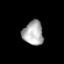
Tissue: prostate
Cell type: T cells
Senescence score: 0.6987
Nuclear area (px): 480
Mean DAPI intensity: 174.74